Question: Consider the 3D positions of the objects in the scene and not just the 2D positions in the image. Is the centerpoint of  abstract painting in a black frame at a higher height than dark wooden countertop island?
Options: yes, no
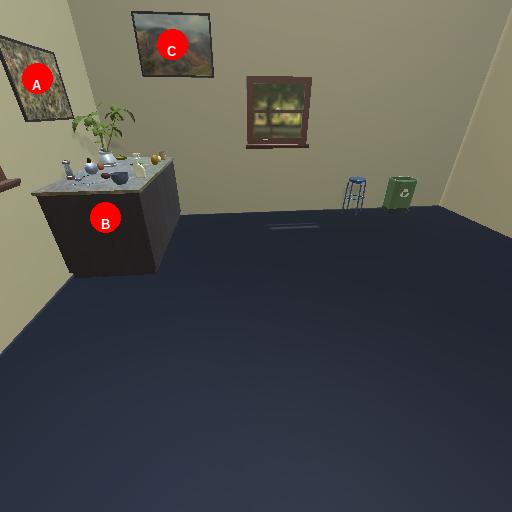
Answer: yes